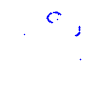
Particle: kaon